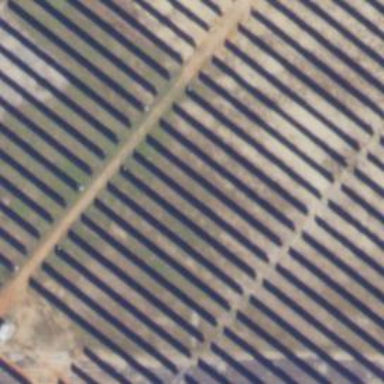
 consisting of solar photovoltaic panels."